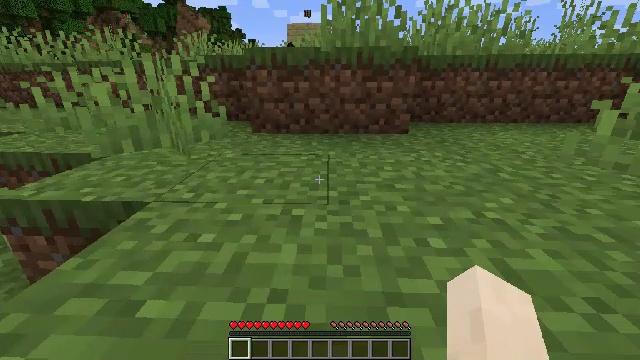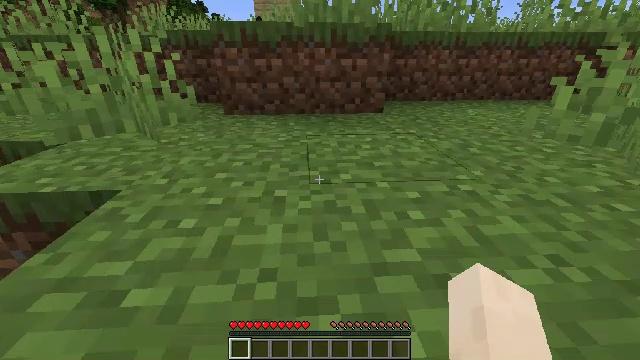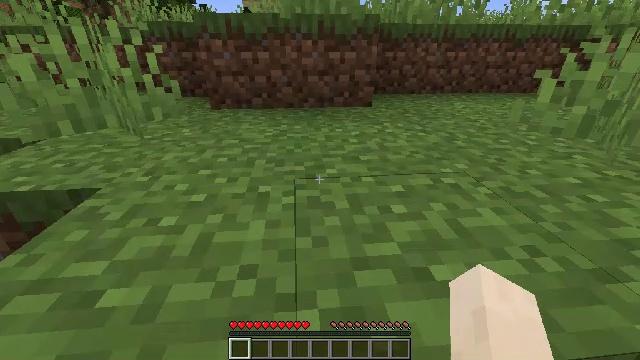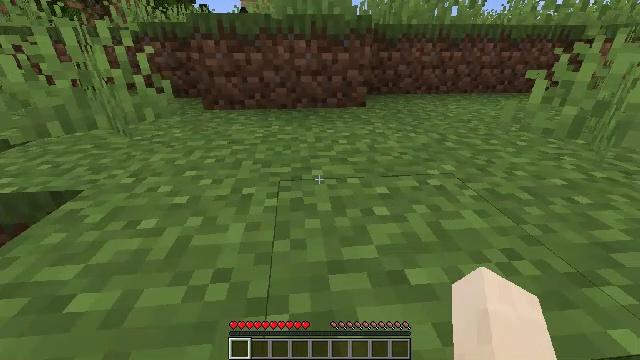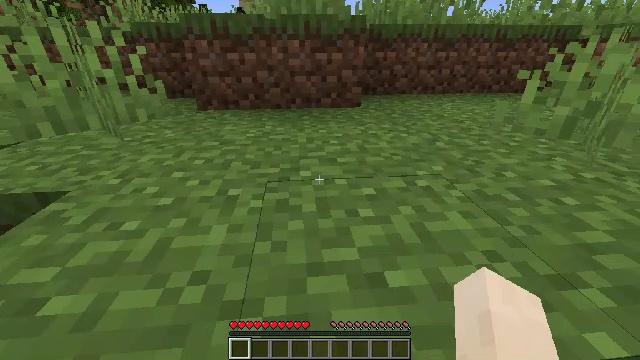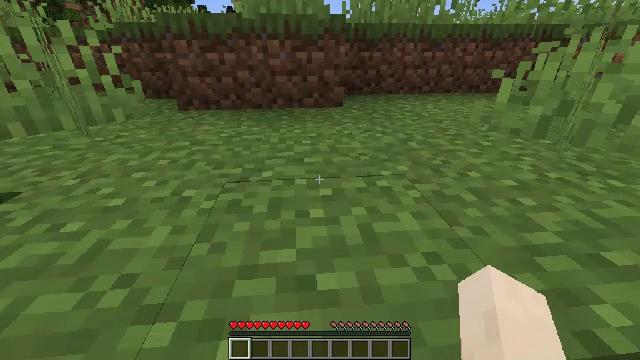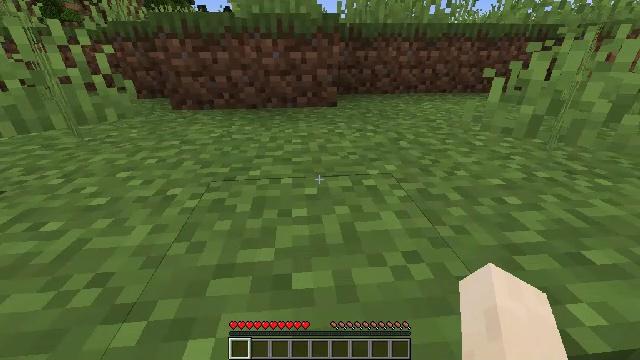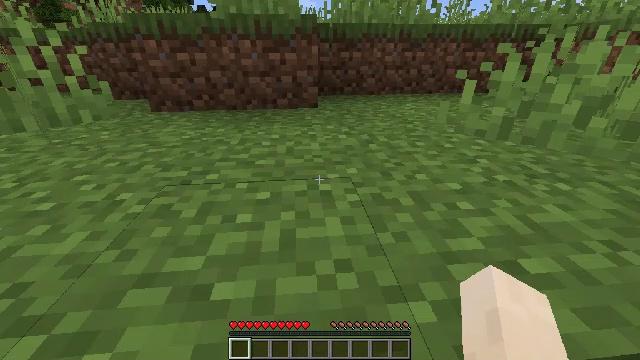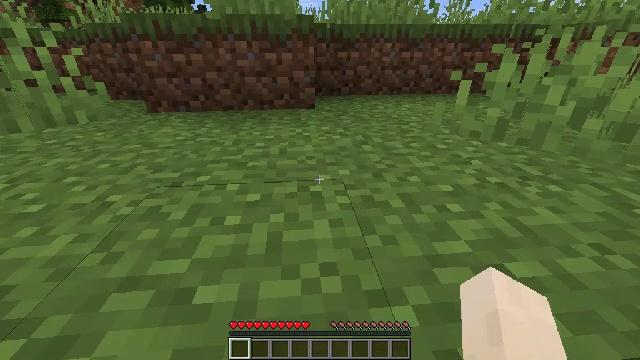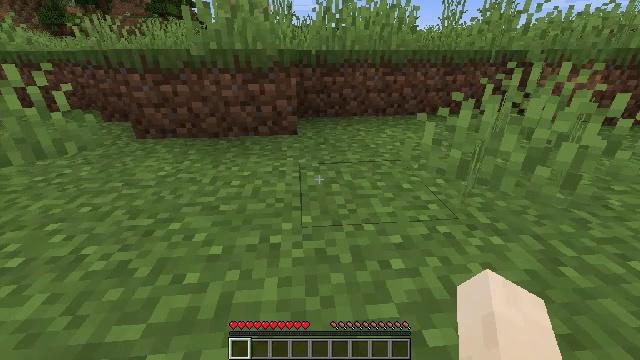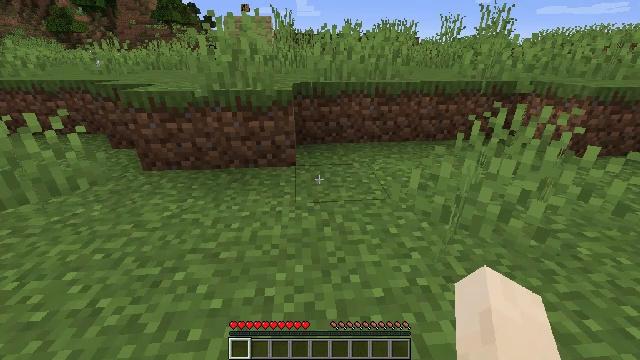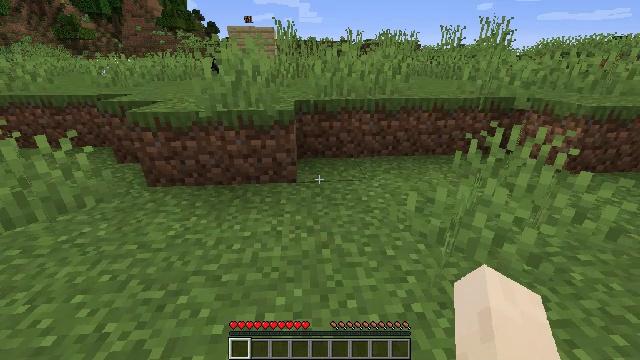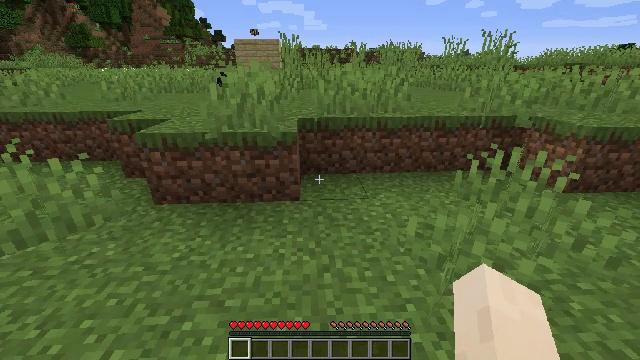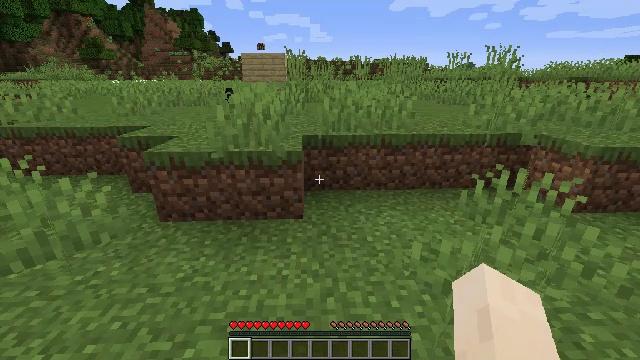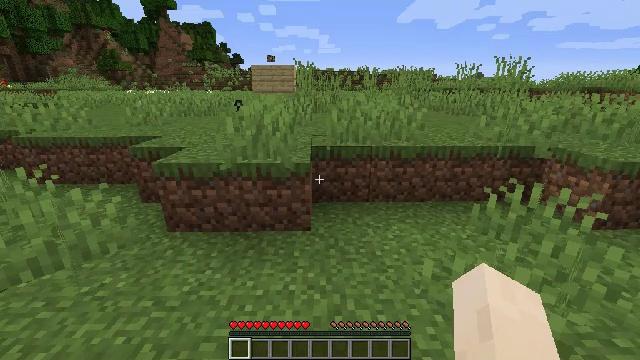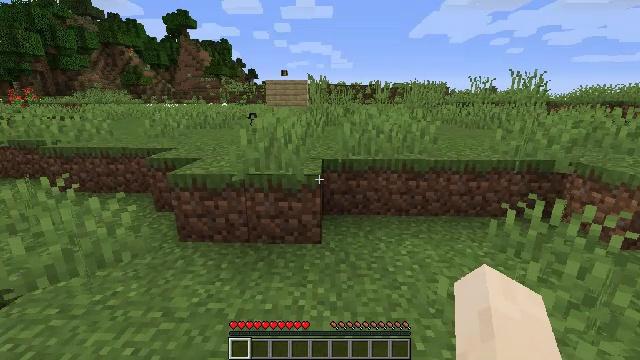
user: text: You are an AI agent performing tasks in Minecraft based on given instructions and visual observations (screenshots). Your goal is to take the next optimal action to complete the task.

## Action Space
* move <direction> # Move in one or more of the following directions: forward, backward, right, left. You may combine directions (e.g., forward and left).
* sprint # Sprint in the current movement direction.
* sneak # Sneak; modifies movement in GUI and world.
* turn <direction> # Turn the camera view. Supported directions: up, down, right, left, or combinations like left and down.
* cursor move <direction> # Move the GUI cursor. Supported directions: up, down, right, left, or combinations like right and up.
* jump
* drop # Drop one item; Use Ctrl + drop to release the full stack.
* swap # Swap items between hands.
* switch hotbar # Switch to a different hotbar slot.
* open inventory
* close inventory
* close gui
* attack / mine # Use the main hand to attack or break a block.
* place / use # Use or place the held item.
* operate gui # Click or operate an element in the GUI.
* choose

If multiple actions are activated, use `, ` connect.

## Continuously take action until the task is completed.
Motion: motion action
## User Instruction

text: Drop a lilac.
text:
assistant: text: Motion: move forward and move right, turn right and down
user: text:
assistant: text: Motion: move forward and move right, turn right and down
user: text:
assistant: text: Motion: move forward and move right
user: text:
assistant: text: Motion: move forward and move right
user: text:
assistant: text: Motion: move forward and move right
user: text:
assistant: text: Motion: move forward and move right
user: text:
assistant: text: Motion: move forward and move right
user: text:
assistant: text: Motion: move forward and move right
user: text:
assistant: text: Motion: move forward and move right, jump
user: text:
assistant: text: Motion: move forward and move left, jump
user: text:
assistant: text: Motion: move forward and move left, jump
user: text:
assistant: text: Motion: move forward and move left, turn up, jump
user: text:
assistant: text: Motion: move forward and move left, turn left and up, jump
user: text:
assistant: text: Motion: move forward and move left, turn left and up, jump
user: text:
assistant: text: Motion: move forward and move left, turn left and up, jump
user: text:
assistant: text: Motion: move forward and move left, turn left and up, jump
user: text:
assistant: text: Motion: move forward and move left, jump
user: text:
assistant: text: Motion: move forward and move left, jump
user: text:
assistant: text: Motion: move forward and move left, jump
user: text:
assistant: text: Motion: move forward and move left, jump
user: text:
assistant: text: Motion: move forward and move left, jump
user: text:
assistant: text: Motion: move forward and move left, jump
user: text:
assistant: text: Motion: move forward and move left, jump
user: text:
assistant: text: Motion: move forward and move left, jump
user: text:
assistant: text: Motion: move forward and move left, jump
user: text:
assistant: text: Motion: move forward and move left, jump
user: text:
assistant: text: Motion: move forward and move left, jump
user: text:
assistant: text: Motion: move forward and move left, jump
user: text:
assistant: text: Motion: move forward and move left, jump
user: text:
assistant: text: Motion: move forward and move left, jump